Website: home-depot
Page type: delivery-shipping
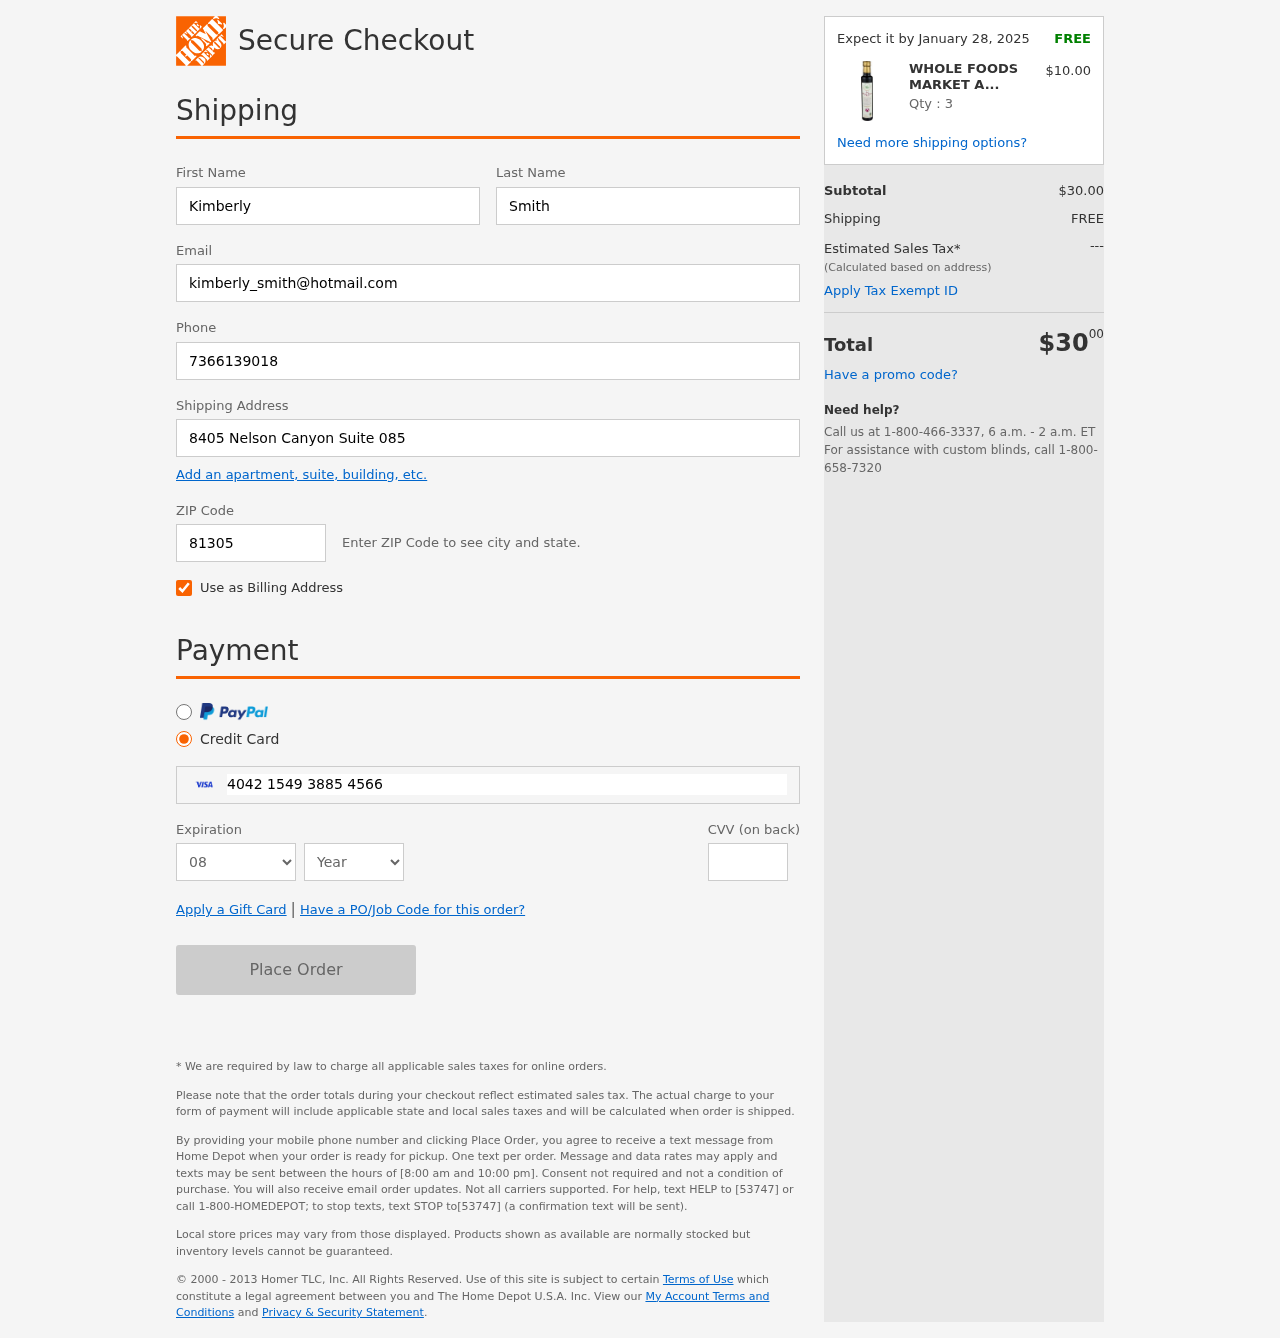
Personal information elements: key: PII_CARD_CVV
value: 145
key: PII_CARD_EXPIRY_MONTH
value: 08
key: PII_CARD_EXPIRY_YEAR
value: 27
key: PII_CARD_NUMBER
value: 4042 1549 3885 4566
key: PII_EMAIL
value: kimberly_smith@hotmail.com
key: PII_FIRSTNAME
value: Kimberly
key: PII_LASTNAME
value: Smith
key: PII_PHONE
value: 7366139018
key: PII_POSTCODE
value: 81305
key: PII_STREET
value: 8405 Nelson Canyon Suite 085
Product elements: key: PRODUCT1_NAME
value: WHOLE FOODS MARKET Aged Balsamic Vinegar of Modena, 8.5 FZ
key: PRODUCT1_PRICE
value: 10
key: PRODUCT1_QUANTITY
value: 3
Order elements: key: ORDER_DELIVERY_DATE
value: Expect it by January 28, 2025
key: ORDER_SUBTOTAL
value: $30.00
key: ORDER_SHIPPING_COST
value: FREE
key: ORDER_TOTAL
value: $3000